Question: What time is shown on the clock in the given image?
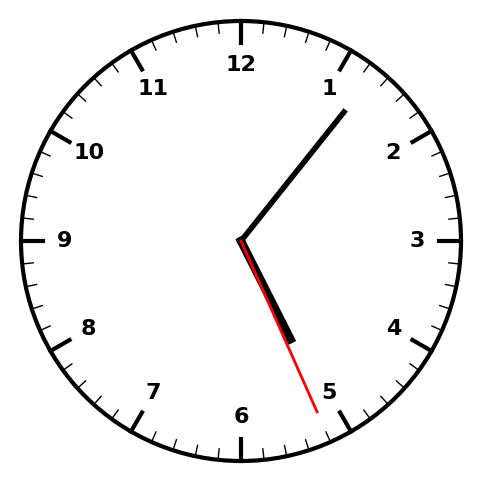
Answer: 05:06:26